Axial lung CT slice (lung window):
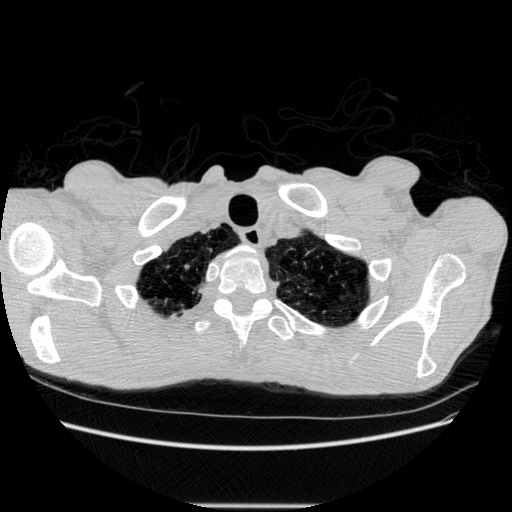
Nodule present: no